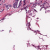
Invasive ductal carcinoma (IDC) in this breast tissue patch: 0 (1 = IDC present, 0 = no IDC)